Field crop: tomato
Growth stage: 2
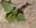
Species: solanum